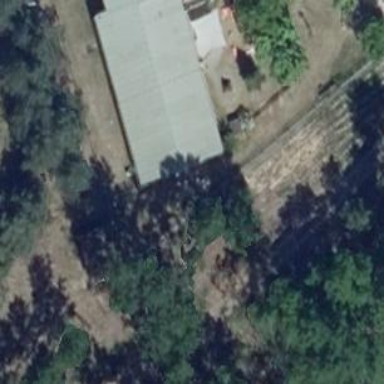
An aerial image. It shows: Kindergarten building.